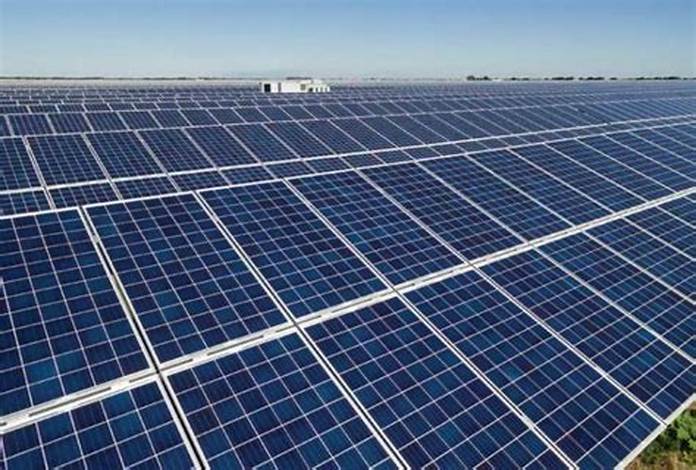
Label: Clean